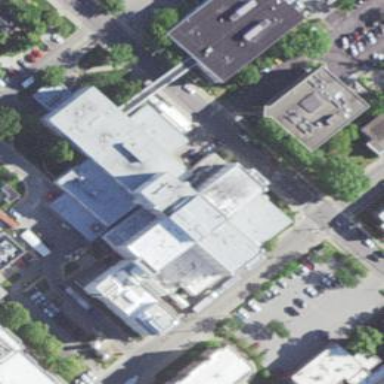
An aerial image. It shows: Hospital building providing healthcare services.